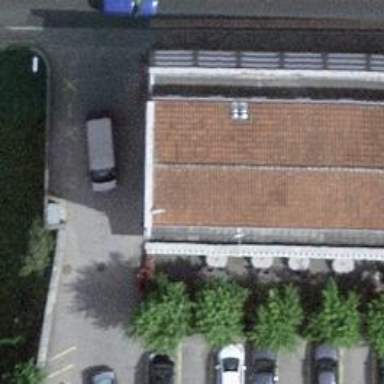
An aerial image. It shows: Cafe.